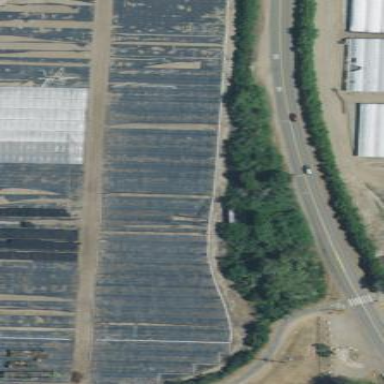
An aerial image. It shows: Greenhouse.